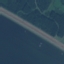
Label: River